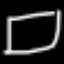
Label: square